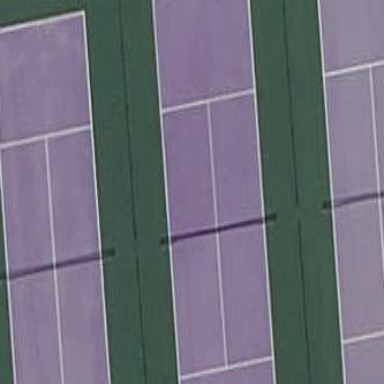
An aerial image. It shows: Tennis court on pitch.